Question: I'm trying to integrate Google Maps Android API v2 into my Android Application. I'm placing the Google Map in the middle of my layout. It works great when the layout is able to fit on the screen, but when the layout is too big to fit, and the user scrolls down to see the rest of the content, the rest of the layout is blacked out by the Google Map. See the following screenshot:

(Note: All the map gestures are disabled to allow the user to scroll.)
My layout XML:
'''
<?xml version="1.0" encoding="utf-8"?>
<ScrollView
xmlns:android="http://schemas.android.com/apk/res/android"
android:layout_width="fill_parent"
android:layout_height="wrap_content"
android:scrollbars="vertical"
android:fillViewport="true" >
<RelativeLayout
android:layout_width="fill_parent"
android:layout_height="wrap_content"
android:orientation="vertical"
android:padding="20sp" >
<TextView
android:id="@+id/race_num"
android:layout_width="wrap_content"
android:layout_height="wrap_content"
android:layout_marginBottom="14sp"
android:textSize="@dimen/DetailsTop"
android:layout_alignParentLeft="true"
android:layout_toLeftOf="@+id/race_in_chase" />
<TextView
android:id="@id/race_in_chase"
android:layout_width="wrap_content"
android:layout_height="wrap_content"
android:text="@string/in_the_chase"
android:textSize="@dimen/DetailsTop"
android:background="@drawable/inthechase"
android:paddingLeft="20sp"
android:paddingRight="20sp"
android:visibility="gone"
android:layout_alignParentRight="true" />
<TextView
android:id="@+id/race_name"
style="@style/RaceDetailsName"
android:layout_below="@id/race_num" />
<TextView
android:id="@+id/race_track"
style="@style/RaceDetailsText"
android:paddingBottom="20sp"
android:layout_below="@id/race_name" />
<TextView
android:id="@+id/race_time"
style="@style/RaceDetailsText"
android:layout_below="@id/race_track" />
<TextView
android:id="@+id/race_tv"
style="@style/RaceDetailsText"
android:layout_below="@id/race_time" />
<fragment
android:id="@+id/map"
android:layout_width="match_parent"
android:layout_height="380dp"
android:layout_marginTop="20sp"
android:layout_marginBottom="20sp"
class="com.google.android.gms.maps.SupportMapFragment"
android:layout_below="@id/race_tv" />
<TextView
android:id="@+id/race_track_size"
style="@style/RaceDetailsText"
android:layout_below="@id/map" />
</RelativeLayout>
</ScrollView>
'''
My map setup in my Activity:
'''
private void setUpMapIfNeeded() {
if (mMap == null) {
mMap = ((SupportMapFragment) getSupportFragmentManager()
.findFragmentById(R.id.map)).getMap();
if (mMap != null) {
setUpMap();
}
}
}
private static final LatLng CHICAGOLAND = new LatLng(41.474856, -88.056928);
private void setUpMap() {
mMap.setMapType(GoogleMap.MAP_TYPE_SATELLITE);
mMap.getUiSettings().setZoomControlsEnabled(false);
mMap.getUiSettings().setAllGesturesEnabled(false);
CameraPosition cameraPosition = new CameraPosition.Builder()
.target(CHICAGOLAND)
.zoom(14.5f)
.bearing(53)
.build();
mMap.moveCamera(CameraUpdateFactory.newCameraPosition(cameraPosition));
}
'''
My hunch is the maps fragment does not like the ScrollView since the layout if fine if the entire layout fits on the screen and scrolling isn't required. The map itself appears to be the correct size. The blackout is the exact size of the remaining items in the view. Does anyone have any ideas how I can get rid of the blackout below the map so I can see the TextView below it? Everything I've tried until now hasn't worked.
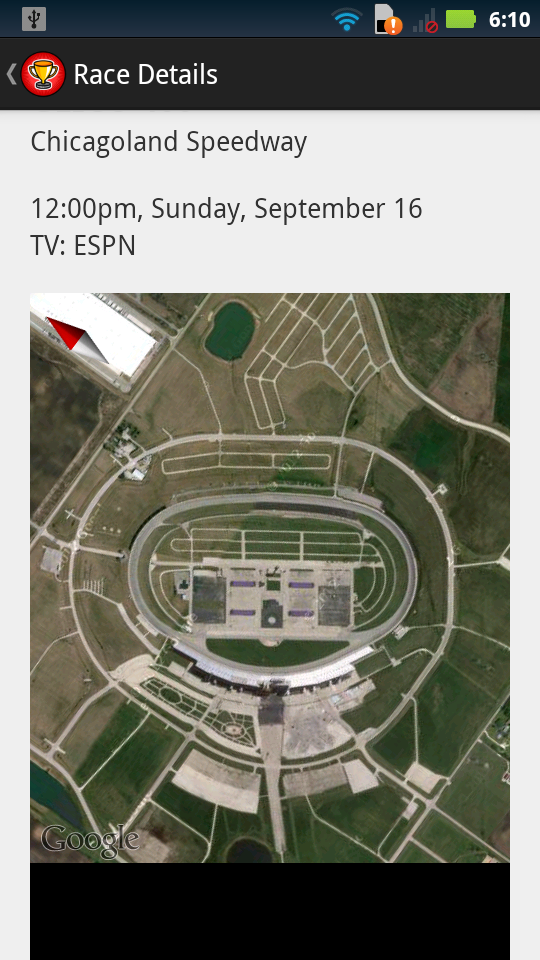
Answer: I was able to work around the issue with a hack. I extended ScrollView so I could get notified on scroll events. I used the ObservableScrollView implementation from <URL>.
I added to my onCreate():
'''
ObservableScrollView sv = (ObservableScrollView) findViewById(R.id.scroll);
sv.setScrollViewListener(this);
'''
Then, when I receive a scroll changed event, I toggle the visibility of the whole view, which forces a re-layout, which prevents the black box from appearing.
'''
public void onScrollChanged(ObservableScrollView sv, int x, int y, int oldx, int oldy) {
sv.setVisibility(View.GONE);
sv.setVisibility(View.VISIBLE);
}
'''
I tried to invalidate() the map view, and toggling the visibility of just the map view, but neither worked. Thankfully toggling the visibility of the whole view doesn't cause any flicker or other strange behavior.
There probably is a better solution, but at this point, this is the only thing I've found that seems to work.